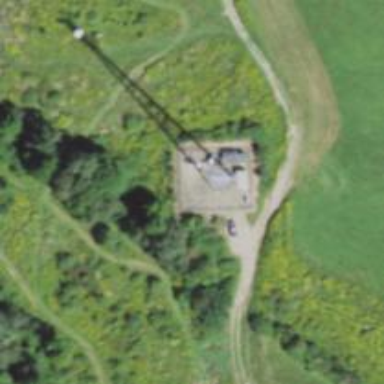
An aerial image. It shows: Communication mast tower.